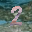
Label: 2